Question: This question has been asked many times but I'm sorry I still can't make it work.
I have a simple mySQL DB like this table:

In this DB I have a column with people and 3 other columns that represent days - Day 1, Day 2 and Day 3.
The letter "M" means Morning and "A" Afternoon.
So I want to query this DB and ask: "Who was working Day 1 in the morning?" and it returns "John".
I know how to do this query, but I don't know how to format the return.
Let's say that 3 people worked Day 1 morning (because the actual DB is bigger then this one) I want the HTML to return a 3 row table stating their names, but if only 2 persons worked Day one in the morning, it would return only a 2 row table stating their names.
This is my PHP:
'''
<?php
$con = mysql_connect(".",".",".");
$db_selected = mysql_select_db("xbizh_14391723_horario", $con);
$sql = "SELECT 'AM' FROM HORARIO WHERE '1' ='N'";
$result = mysql_query($sql);
$num = mysql_numrows($result);
if (!$result) {
$message = 'Invalid query: ' . mysql_error() . "
";
$message .= 'Whole query: ' . $query;
die($message);
}
while($row = mysql_fetch_array($result))
{
print_r($row);
}
mysql_free_result($result);
?>
'''
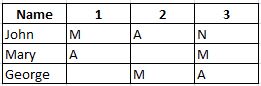
Answer: It seems to me you are most of the way there already.
'''
print("<table>");
while($row = mysql_fetch_array($result))
{
print("<tr><td>" . $row['name_field'] . "</td></tr>");
}
print("</table>");
'''
You also need to make sure your query is returning the name field.
'''
$sql = "SELECT * FROM HORARIO WHERE '1' ='N'";
'''
or
'''
$sql = "SELECT 'name_field' FROM HORARIO WHERE '1' ='N'";
'''